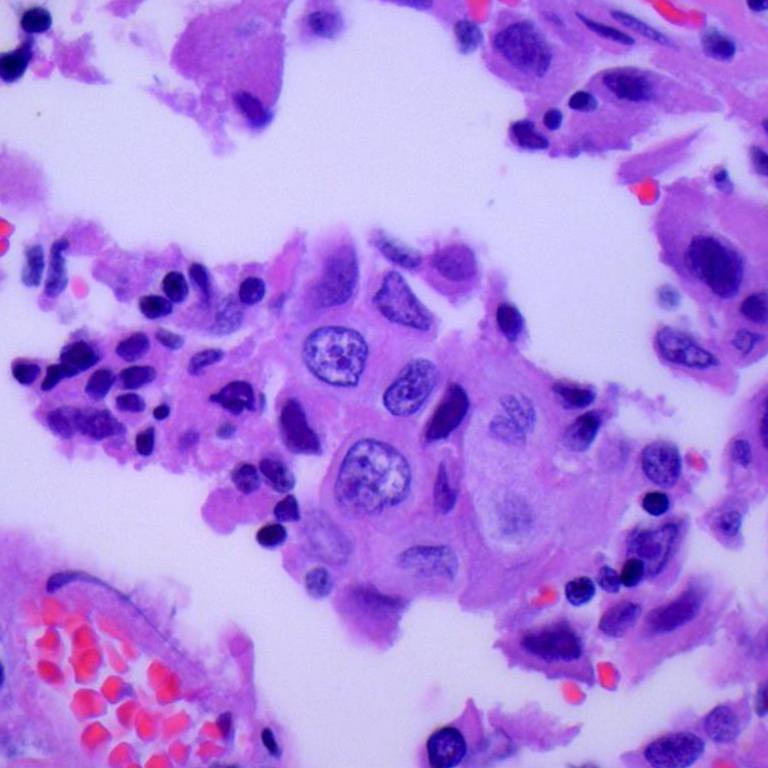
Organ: lung
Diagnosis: adenocarcinomas